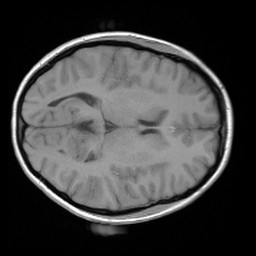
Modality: FLASH
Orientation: axial
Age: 27
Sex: female
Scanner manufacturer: siemens
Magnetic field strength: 3 T
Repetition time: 0.245 s
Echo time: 0.0026 s